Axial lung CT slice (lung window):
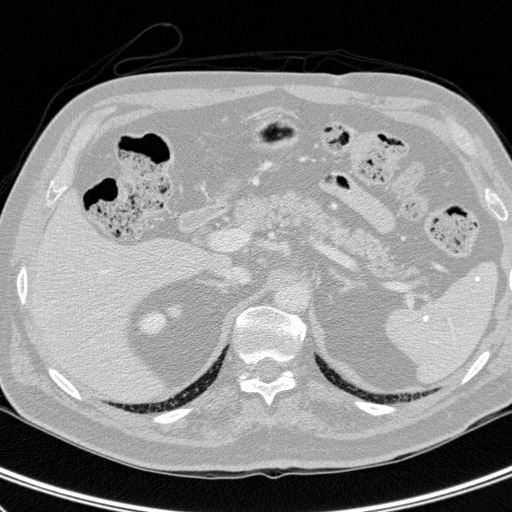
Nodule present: no